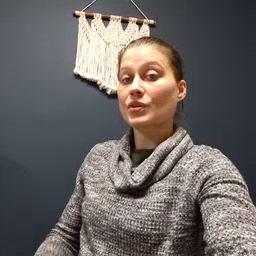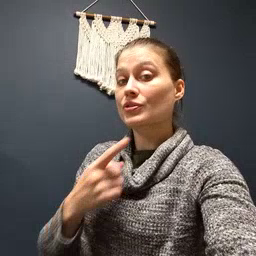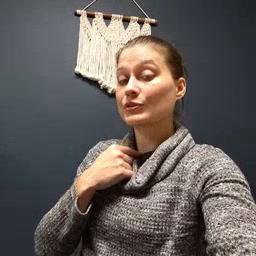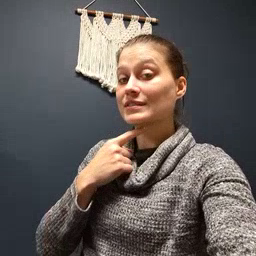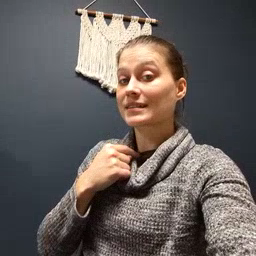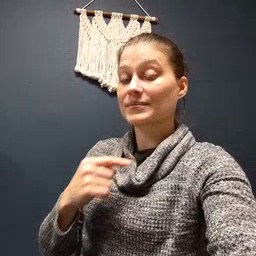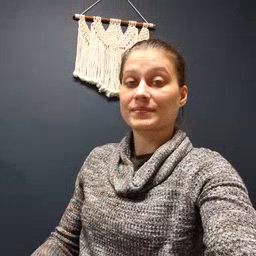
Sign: thirsty